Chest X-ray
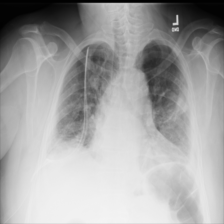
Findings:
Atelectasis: negative
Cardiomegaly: negative
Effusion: negative
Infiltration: negative
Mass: negative
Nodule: negative
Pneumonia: negative
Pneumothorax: negative
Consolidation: negative
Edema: negative
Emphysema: negative
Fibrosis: negative
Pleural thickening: negative
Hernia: negative